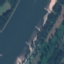
Label: River